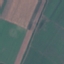
Land use / land cover: AnnualCrop